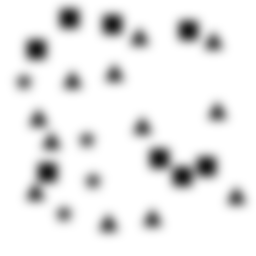
Squares: 8
Triangles: 12
Stars: 4
Total shapes: 24